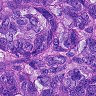
Metastatic tissue present: yes